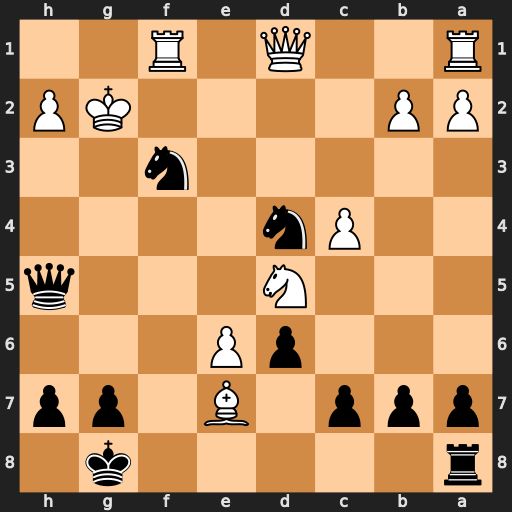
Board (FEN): r5k1/ppp1B1pp/3pP3/3N3q/2Pn4/5n2/PP4KP/R2Q1R2
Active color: b
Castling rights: -
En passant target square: -
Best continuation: Qxh2#